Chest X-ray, PA view. Patient: 51 years old, sex F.
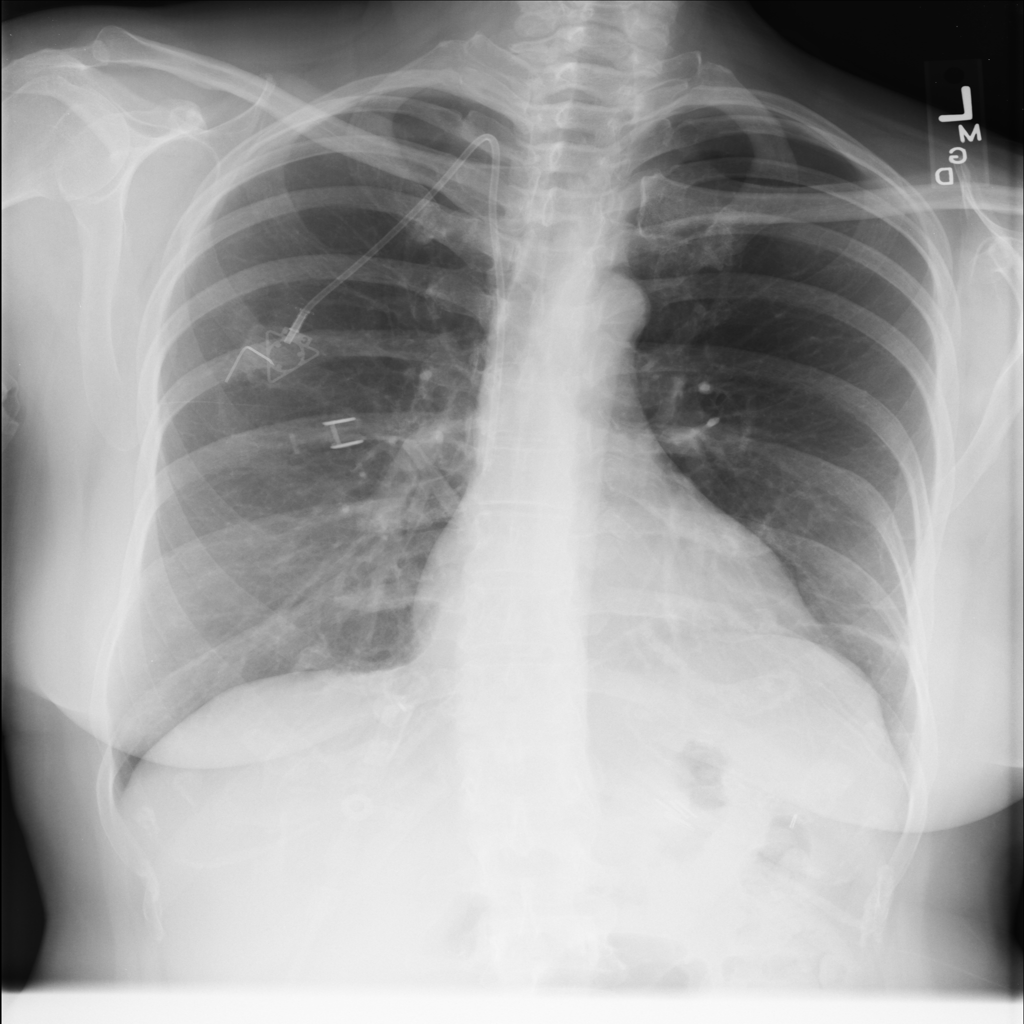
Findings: Atelectasis